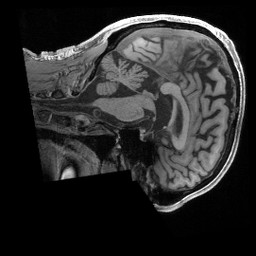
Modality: T1w
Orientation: sagittal
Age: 64
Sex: male
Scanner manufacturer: siemens
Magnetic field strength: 3 T
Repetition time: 2.4 s
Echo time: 0.00228 s